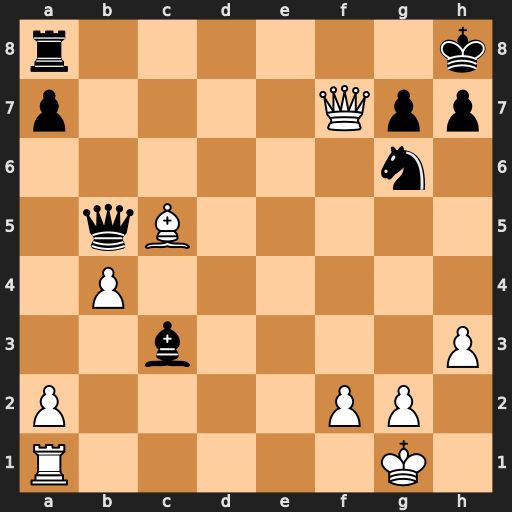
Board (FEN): r6k/p4Qpp/6n1/1qB5/1P6/2b4P/P4PP1/R5K1
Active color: w
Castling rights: -
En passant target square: -
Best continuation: Qf3 Rg8 Qxc3